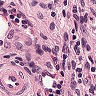
Metastatic tissue present: no